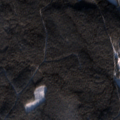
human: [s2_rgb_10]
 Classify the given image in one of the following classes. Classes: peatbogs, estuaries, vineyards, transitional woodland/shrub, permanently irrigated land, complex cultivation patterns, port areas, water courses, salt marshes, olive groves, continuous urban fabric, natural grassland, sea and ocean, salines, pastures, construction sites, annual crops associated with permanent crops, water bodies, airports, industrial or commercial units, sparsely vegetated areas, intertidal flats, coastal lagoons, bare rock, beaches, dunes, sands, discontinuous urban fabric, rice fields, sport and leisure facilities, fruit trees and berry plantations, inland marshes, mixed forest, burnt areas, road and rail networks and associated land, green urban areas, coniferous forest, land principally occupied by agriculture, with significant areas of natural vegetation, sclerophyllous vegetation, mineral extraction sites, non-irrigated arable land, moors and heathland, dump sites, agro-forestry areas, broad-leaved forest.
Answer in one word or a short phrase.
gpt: coniferous forest, transitional woodland/shrub